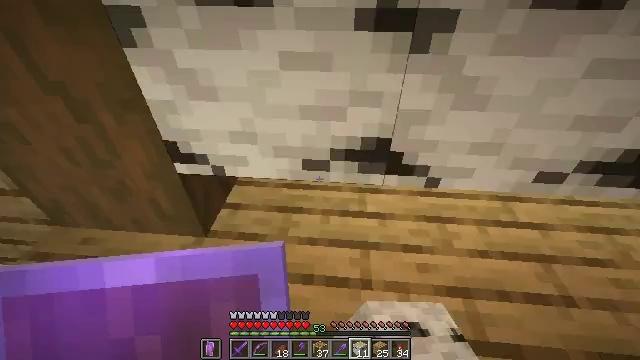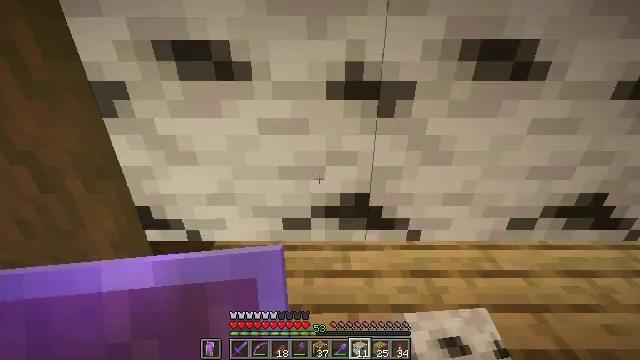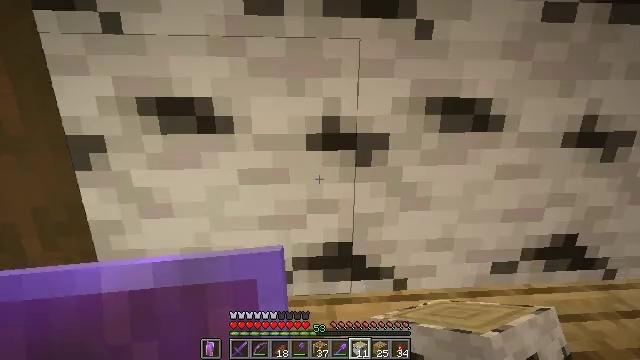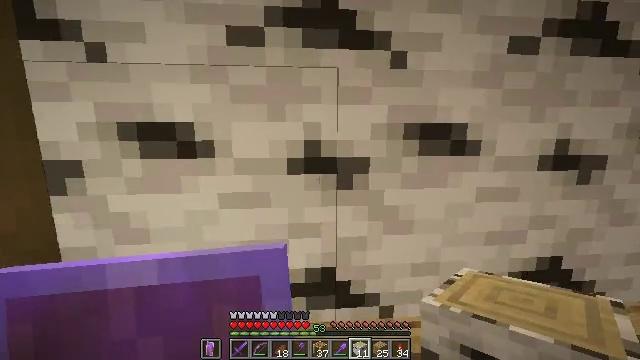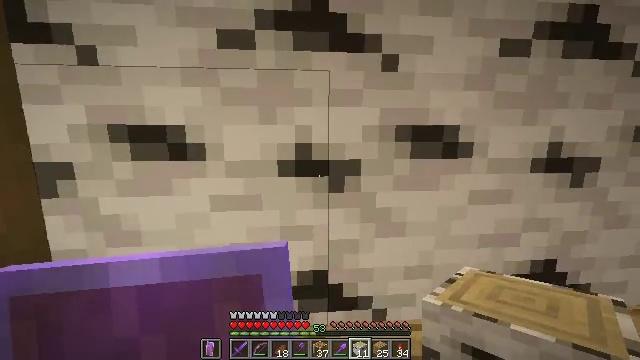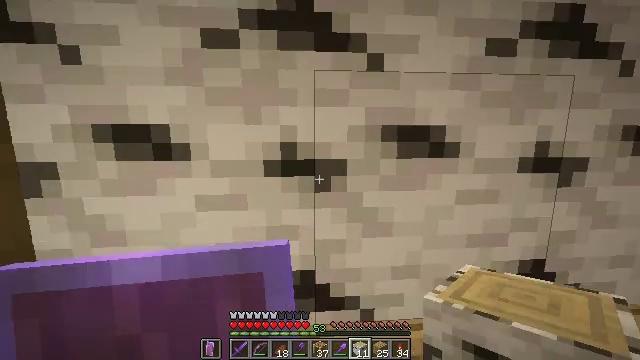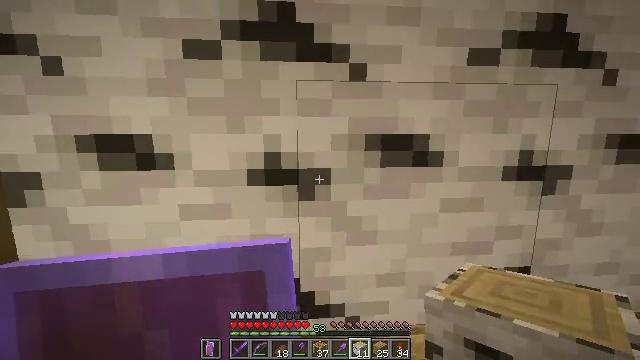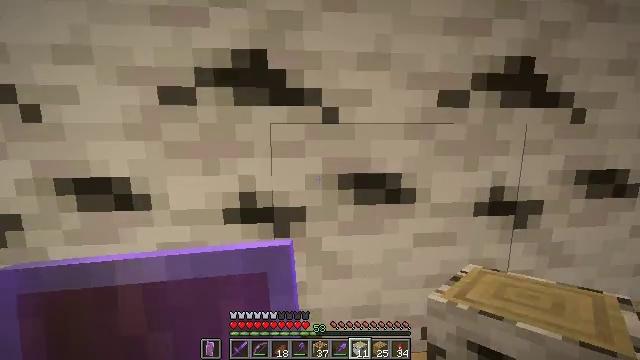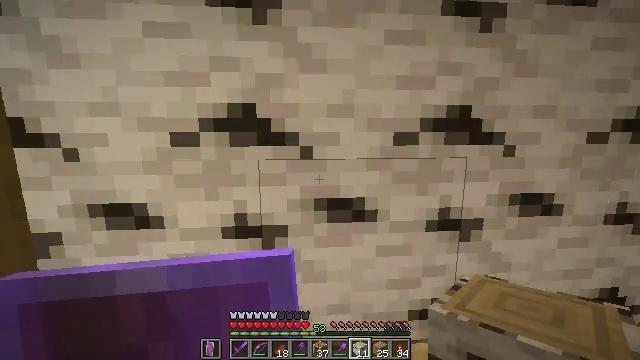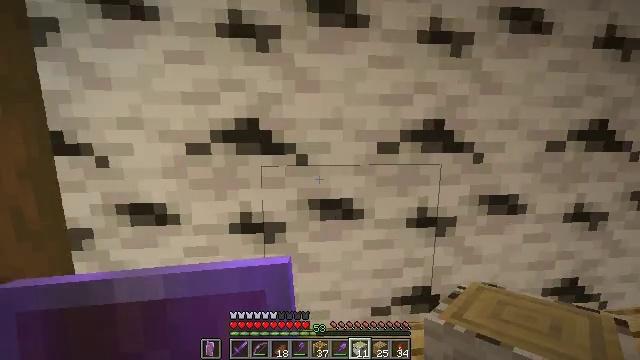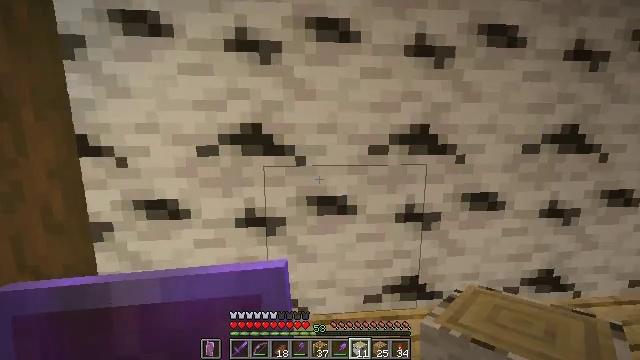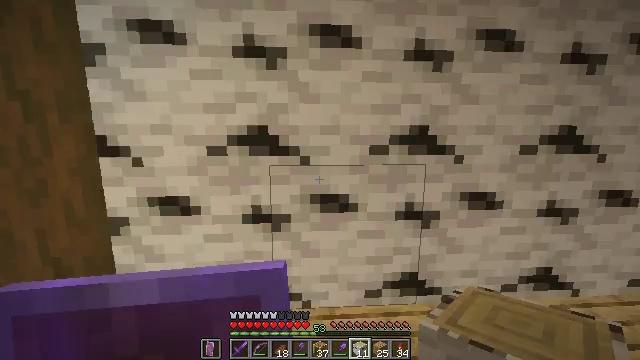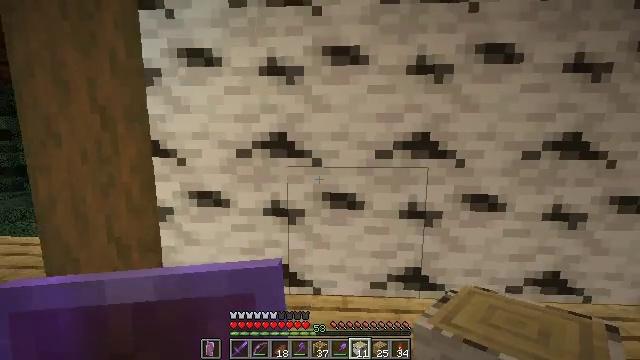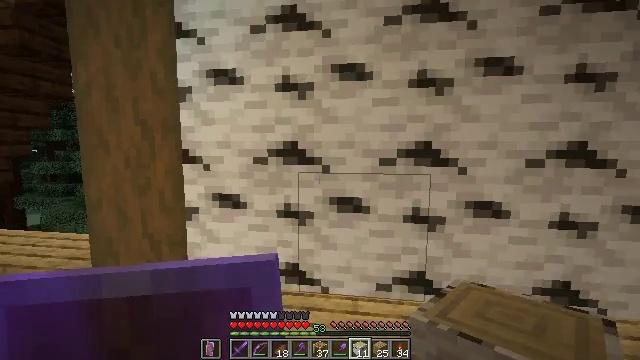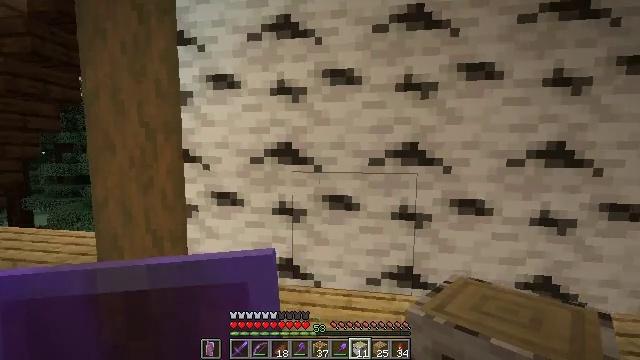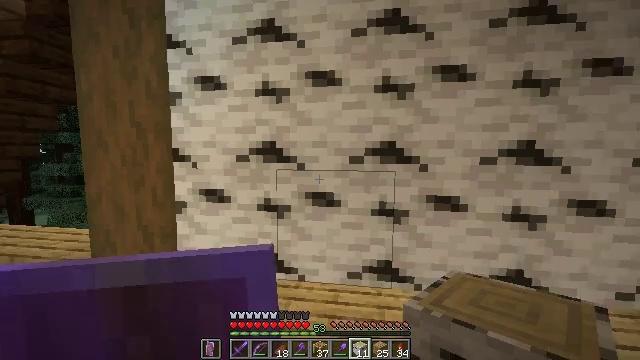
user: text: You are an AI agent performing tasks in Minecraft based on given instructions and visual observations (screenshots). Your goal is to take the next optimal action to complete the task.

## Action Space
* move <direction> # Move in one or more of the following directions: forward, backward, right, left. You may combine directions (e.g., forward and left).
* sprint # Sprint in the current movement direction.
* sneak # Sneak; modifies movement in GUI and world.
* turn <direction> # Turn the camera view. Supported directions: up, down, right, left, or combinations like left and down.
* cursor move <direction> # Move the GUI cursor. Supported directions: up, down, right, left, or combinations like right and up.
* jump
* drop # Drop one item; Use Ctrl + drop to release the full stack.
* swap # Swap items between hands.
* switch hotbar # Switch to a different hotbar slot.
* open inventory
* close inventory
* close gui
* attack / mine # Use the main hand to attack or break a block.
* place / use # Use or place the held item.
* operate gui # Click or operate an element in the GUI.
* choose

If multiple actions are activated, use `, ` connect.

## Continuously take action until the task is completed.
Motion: motion action
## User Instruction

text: Harvest birch logs from birch trees.
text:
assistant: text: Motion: sneak, turn right and up
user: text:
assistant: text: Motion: move right, sneak, turn right and up
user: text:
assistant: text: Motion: move right, sneak, turn right and up
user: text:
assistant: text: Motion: move right, sneak
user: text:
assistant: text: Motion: move right
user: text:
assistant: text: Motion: move right
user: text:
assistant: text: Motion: move back
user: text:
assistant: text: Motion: move back
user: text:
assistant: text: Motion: move back
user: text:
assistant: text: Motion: move back
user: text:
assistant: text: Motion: move back and move right, turn left
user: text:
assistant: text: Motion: move back and move right, turn left and up
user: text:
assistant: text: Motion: move back and move right, turn left and up
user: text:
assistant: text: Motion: move right
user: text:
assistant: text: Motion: no_op
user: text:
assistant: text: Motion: no_op
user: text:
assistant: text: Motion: no_op
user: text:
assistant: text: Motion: no_op
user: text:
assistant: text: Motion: no_op
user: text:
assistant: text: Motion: no_op
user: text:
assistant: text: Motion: no_op
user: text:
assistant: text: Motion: no_op
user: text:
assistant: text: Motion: no_op
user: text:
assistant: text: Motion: turn up
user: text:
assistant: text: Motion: turn right and up
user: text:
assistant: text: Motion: turn up
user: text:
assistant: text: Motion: no_op
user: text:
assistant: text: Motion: no_op
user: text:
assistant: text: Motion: no_op
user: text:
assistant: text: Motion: no_op